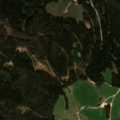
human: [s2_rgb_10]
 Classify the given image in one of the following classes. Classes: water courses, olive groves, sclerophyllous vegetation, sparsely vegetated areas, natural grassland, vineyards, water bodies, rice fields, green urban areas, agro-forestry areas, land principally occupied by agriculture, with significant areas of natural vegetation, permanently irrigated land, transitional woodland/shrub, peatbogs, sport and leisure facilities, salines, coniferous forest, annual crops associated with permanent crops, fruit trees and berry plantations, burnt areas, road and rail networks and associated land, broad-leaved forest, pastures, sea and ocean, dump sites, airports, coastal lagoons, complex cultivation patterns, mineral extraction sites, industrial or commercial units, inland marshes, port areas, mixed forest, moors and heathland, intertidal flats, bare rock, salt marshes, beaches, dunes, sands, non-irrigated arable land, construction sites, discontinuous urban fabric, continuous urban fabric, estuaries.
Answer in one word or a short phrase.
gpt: pastures, coniferous forest